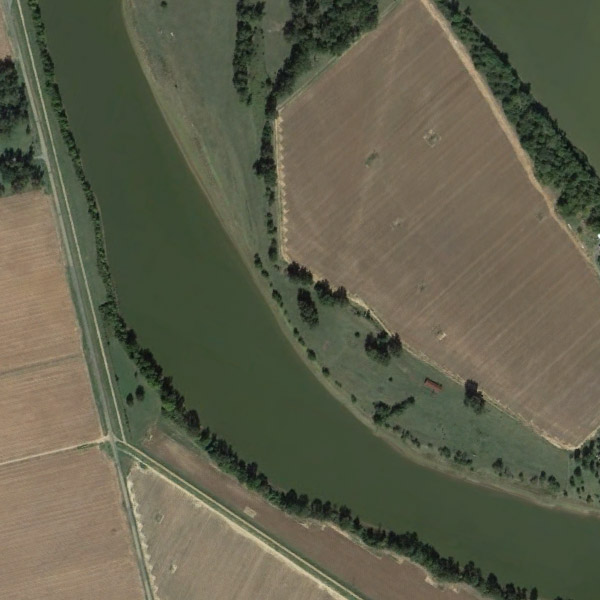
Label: River